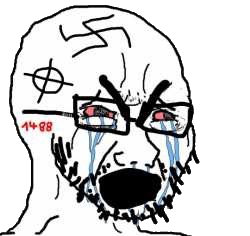
Label: 5_Soyjak